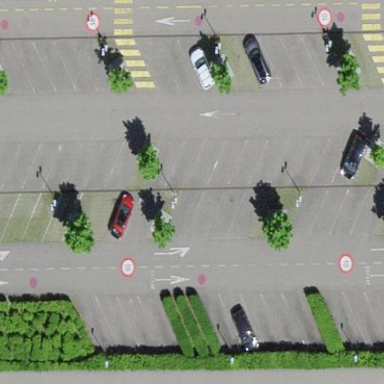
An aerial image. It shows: Diagonal street-side parking available in the area.